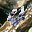
Label: 4